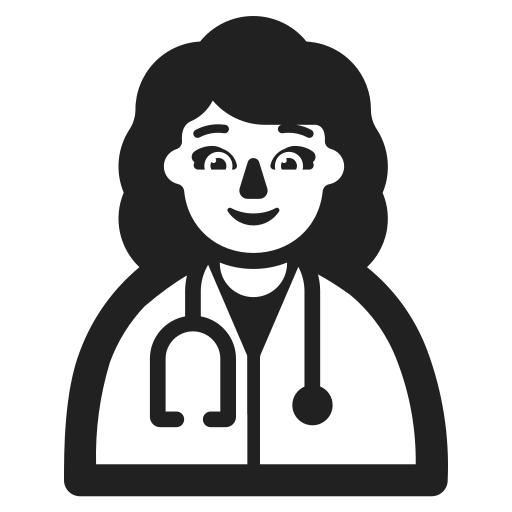
woman health worker high contrast default